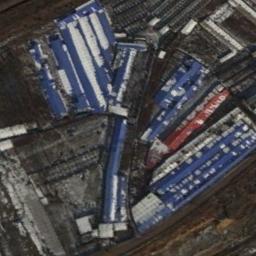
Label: industrial_area